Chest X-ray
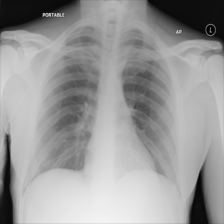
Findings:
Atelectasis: negative
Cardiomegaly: negative
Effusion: negative
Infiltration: negative
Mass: negative
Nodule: negative
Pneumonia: negative
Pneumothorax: negative
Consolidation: negative
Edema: negative
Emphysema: negative
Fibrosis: negative
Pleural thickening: negative
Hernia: negative